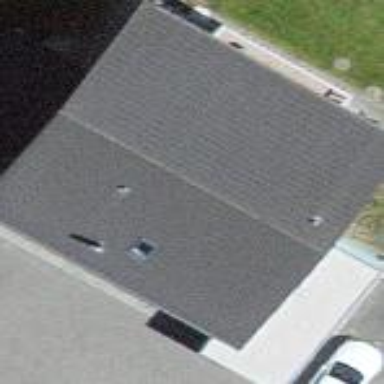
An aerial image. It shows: Simple and straightforward house.